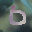
Label: 6